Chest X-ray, PA view. Patient: 57 years old, sex M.
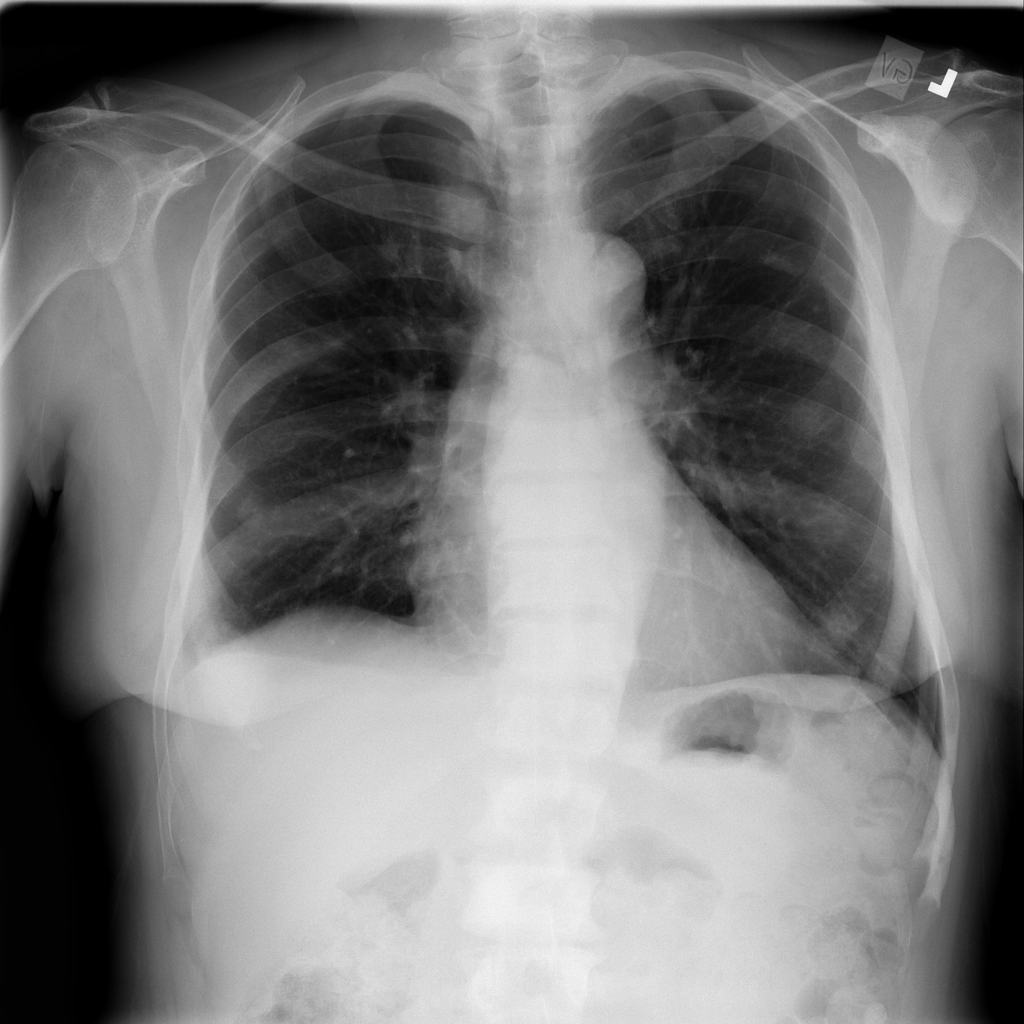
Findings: Effusion